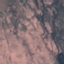
Label: HerbaceousVegetation